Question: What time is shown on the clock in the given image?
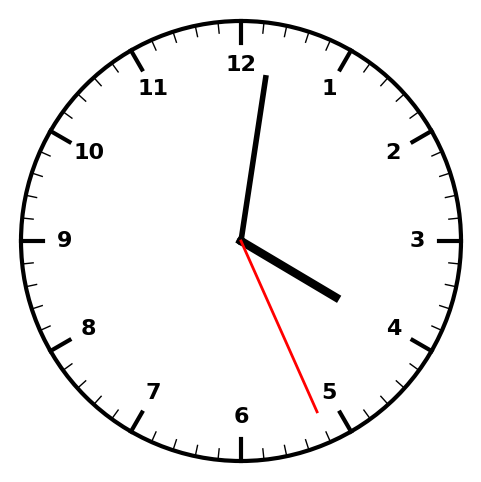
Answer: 04:01:26